Question: I want to implement an algorithm which takes the first element and build the sum like that:

In fact, I am taking the 1 element and build the sum, then the 1st and the 2nd and build the sum, then the 1st, 2nd and 3rd and build the sum etc.
I tried:
'''
for (int l = 0; l < valueList.size(); l++) {
double result = ((valueList.get(0) + valueList.get(l)) * (l + 1))/2;
resultList.add(result);
}
'''
However this does not seem to work. How to implement such an algorithm?
I would appreciate your answers!
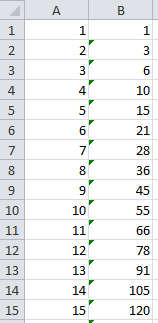
Answer: try this
'''
for (int l = 0; l < valueList.size(); l++) {
double result = ((l>0) ? resultList.get(l-1) : 0) + valueList.get(l);
resultList.add(result);
}
'''